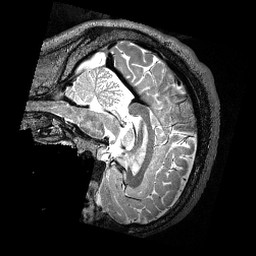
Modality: T2w
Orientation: sagittal
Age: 34
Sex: male
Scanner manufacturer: siemens
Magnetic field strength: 3 T
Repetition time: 3.2 s
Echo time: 0.479 s